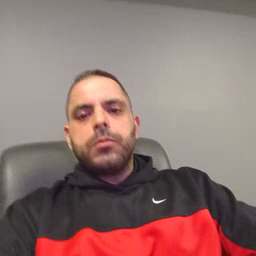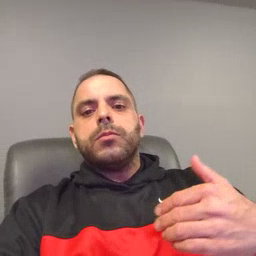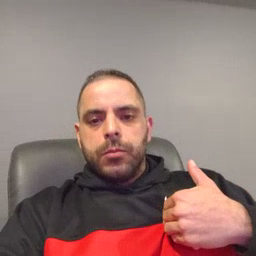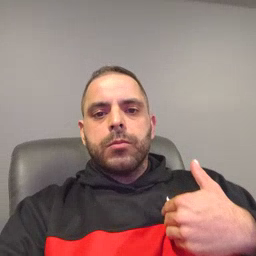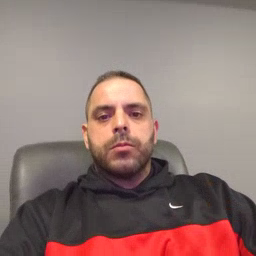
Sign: have